Question: I'm fairly new to Swift and I'm trying to understand how to edit UIButtons to make them look a certain way. I would like to know how I can make my UIButtons look like:

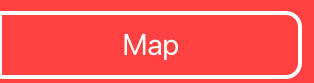
Answer: try this:
'''
extension UIView {
func roundCorners(_ corners: UIRectCorner, radius: CGFloat, borderColor: UIColor?, borderWidth: CGFloat?) {
let path = UIBezierPath(roundedRect: self.bounds, byRoundingCorners: corners, cornerRadii: CGSize(width: radius, height: radius))
let mask = CAShapeLayer()
mask.frame = self.bounds
mask.path = path.cgPath
self.layer.mask = mask
if borderWidth != nil {
addBorder(mask, borderWidth: borderWidth!, borderColor: borderColor!)
}
}
private func addBorder(_ mask: CAShapeLayer, borderWidth: CGFloat, borderColor: UIColor) {
let borderLayer = CAShapeLayer()
borderLayer.path = mask.path
borderLayer.fillColor = UIColor.clear.cgColor
borderLayer.strokeColor = borderColor.cgColor
borderLayer.lineWidth = borderWidth
borderLayer.frame = bounds
layer.addSublayer(borderLayer)
}
}
'''
usage:
'''
someView.roundCorners([.topLeft, .topRight], radius: 3, borderColor: nil, borderWidth: nil) //top corners with radius 3 without border
someView.roundCorners(.allCorners, radius: 2, borderColor: UIColor.red, borderWidth: 1) //all corners with red border
'''
you can apply this to any UI element, that inherits 'UIView' (for example UIButton)